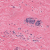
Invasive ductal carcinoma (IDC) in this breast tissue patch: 0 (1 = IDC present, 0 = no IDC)